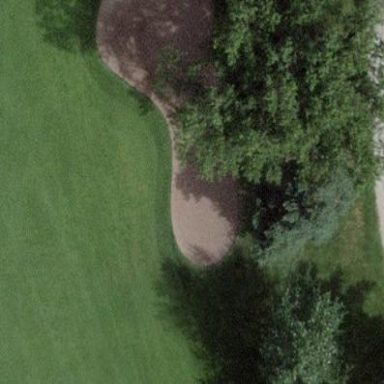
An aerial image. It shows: Golf bunker.